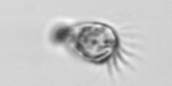
Label: Paratontonia_gracillima